Question: I have evaluation license, but cannot retrieve it. Of course connection is working, firewall disabled and etc.

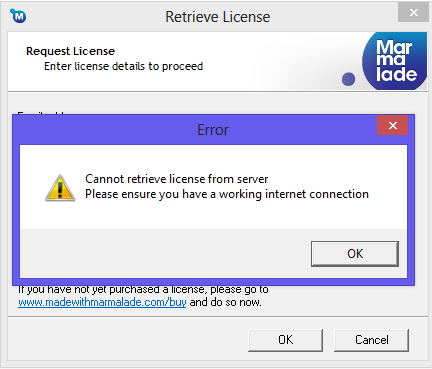
Answer: Finally I've managed to retrieve license with help of Marmalade support.
What I've done:
- previously I've retrieved it on virtual machine
1) wrote to support
2) ?they've made something with my license (I don't know)?
3) released license in my account
4) reinstalled Marmalade SDK
5) retrieved license